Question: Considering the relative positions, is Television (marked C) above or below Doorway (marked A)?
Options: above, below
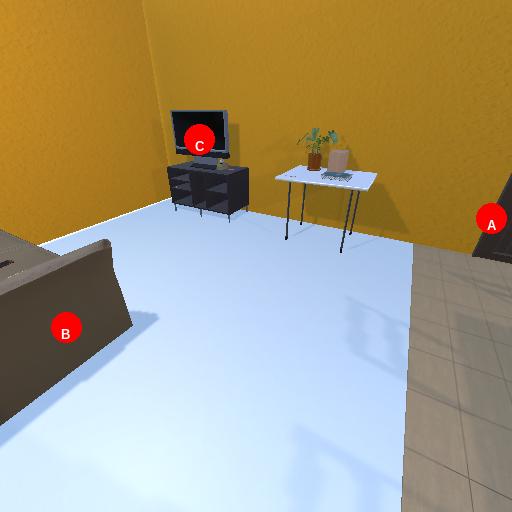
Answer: above